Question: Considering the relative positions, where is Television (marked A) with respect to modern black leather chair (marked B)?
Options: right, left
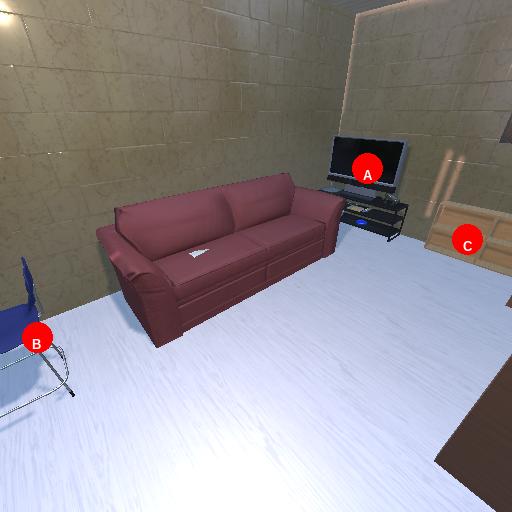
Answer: right